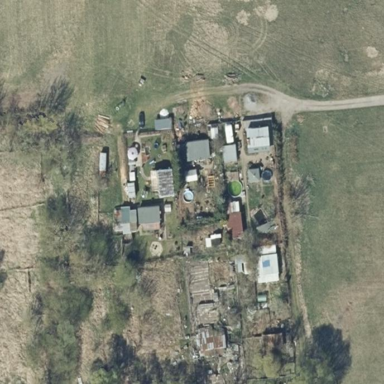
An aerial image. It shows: Allotments area.